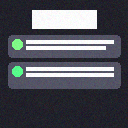
Screen state: on